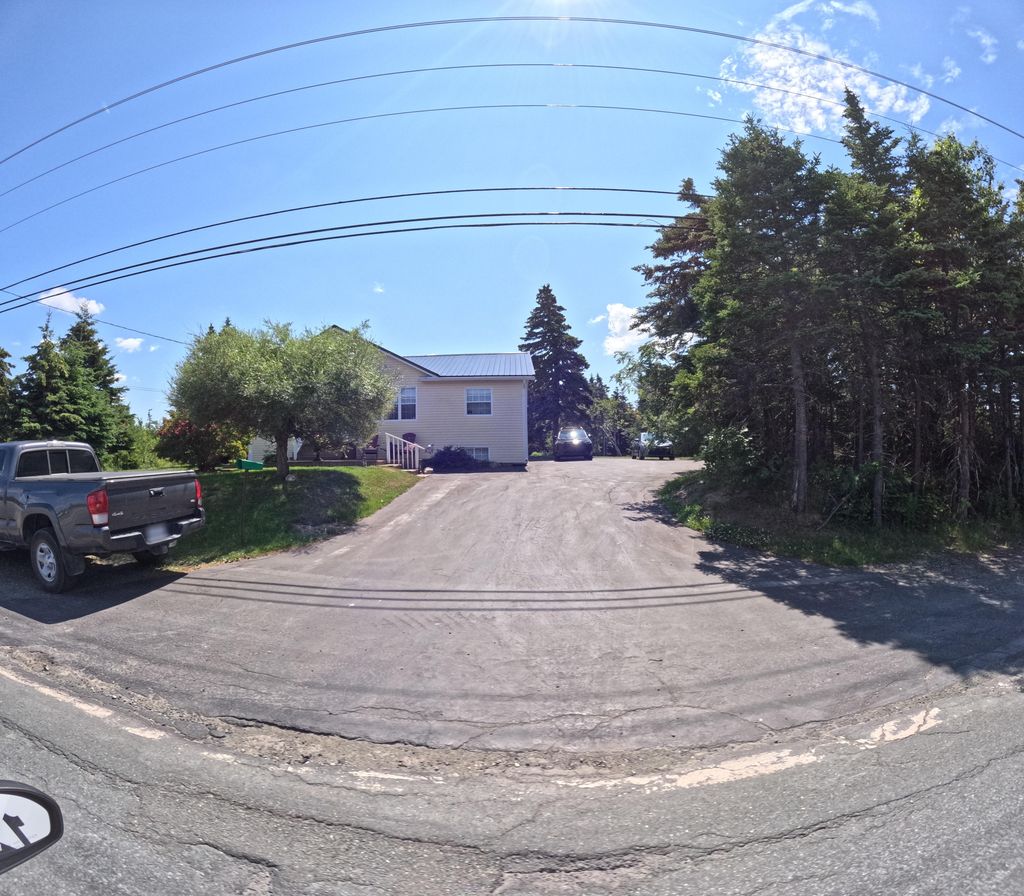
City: st_johns